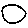
Label: circle